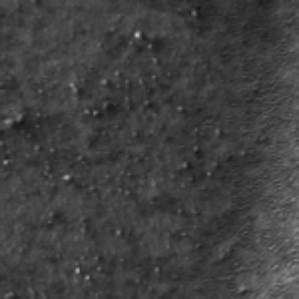
Label: frost